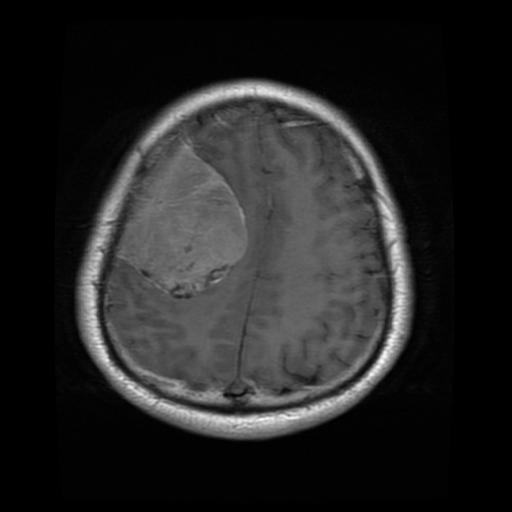
Label: meningioma